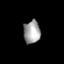
Tissue: prostate
Cell type: T cells
Senescence score: 0.05167
Nuclear area (px): 380
Mean DAPI intensity: 157.939